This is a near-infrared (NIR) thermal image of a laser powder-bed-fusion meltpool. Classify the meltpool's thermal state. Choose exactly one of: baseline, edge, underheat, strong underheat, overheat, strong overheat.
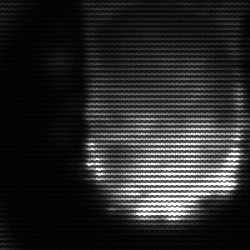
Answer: baseline